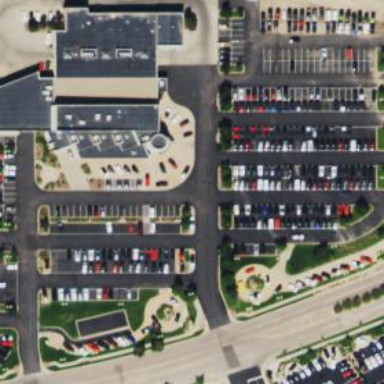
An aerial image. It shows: Parking area with surface.